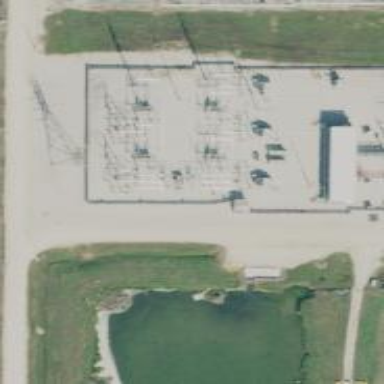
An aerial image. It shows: Switch for power supply.